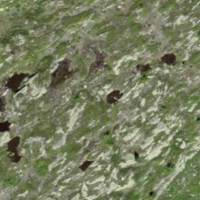
EUNIS habitat code: 26
Species observed at this site:
Lathyrus pratensis